Question: i am having trouble with the following:
I need to render a texture on top of another texture and then render that main texture.
For example I have the blue rectangle texture, and I want to draw red rectangles on top of this blue rect. However i want them to restrict the render only on this rectangle. Like the following image:

I read something about texture blit between them or something like that but im not sure if this is posible.
My code looks like this:
'''
SDL_RenderCopy(ren,bluetexture,NULL,dBLUErect);
SDL_RenderCopy(ren,redtexture,NULL,dREDrect);
SDL_RenderPresent(ren);
'''
Any one knows about how to do this in SDL 2.0? thats what Im using by the way.
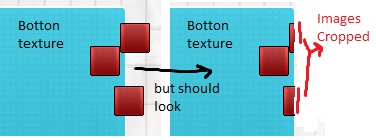
Answer: Mars answer didnt work because it drew a black texture and nothing could be drawn on that.
But THIS WORKS!:
'''
SDL_Texture* auxtexture = SDL_CreateTexture(ren, SDL_PIXELFORMAT_RGBA8888, SDL_TEXTUREACCESS_TARGET, 500, 500);
//change the rendering target
SDL_SetTextureBlendMode(auxtexture, SDL_BLENDMODE_BLEND);
SDL_SetRenderTarget(ren, auxtexture);
//render what we want
triangle->render(ren); //render my class triangle e.g
//change the target back to the default and then render the aux
SDL_SetRenderTarget(ren, NULL); //NULL SETS TO DEFAULT
SDL_RenderCopy(ren, auxtexture, NULL, canvas->drect);
SDL_DestroyTexture(auxtexture);
'''
Cheers.